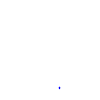
Particle: proton